Aerial crown-view tile of a tropical tree (Barro Colorado Island, Panama), acquired 20241216:
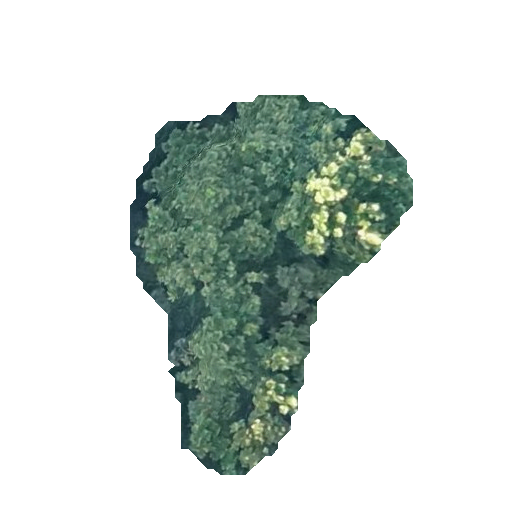
Species: Anacardium excelsum
GBIF accepted scientific name: Anacardium excelsum
Crown area: 95.206 m²